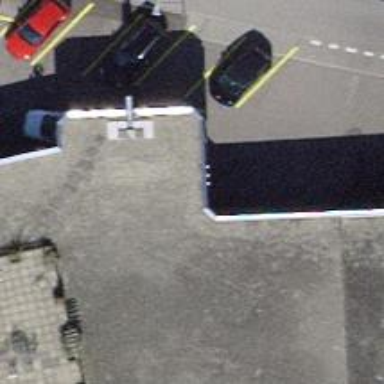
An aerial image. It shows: Fuel amenity located on the roof of building.